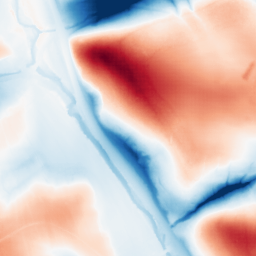
Category: classical
Decomposition family: gaussian_anisotropic
Decomposition parameters: sigma_x: 5
sigma_y: 50
Upsampling method: sinc_hamming
Upsampling parameters: scale: 4
kernel_size: 8
Upsampling scale: 4